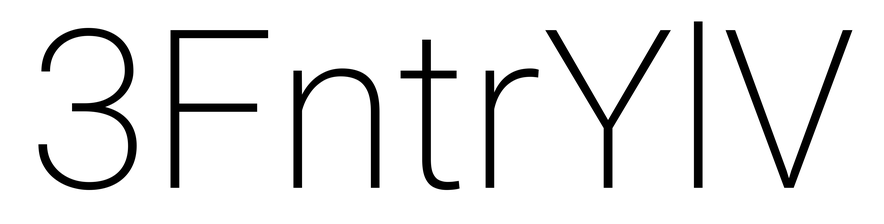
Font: Roboto_ExtraLight